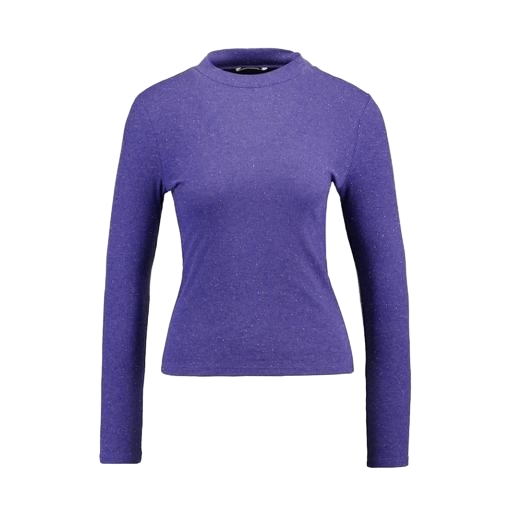
purple mockneck top, purple long-sleeve top, purple plus size mock-neck top only macy, white background